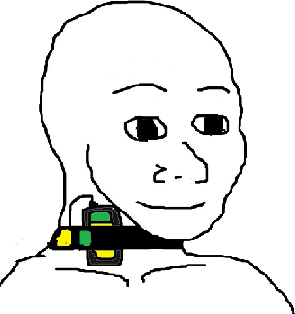
Label: 5_Bloomer